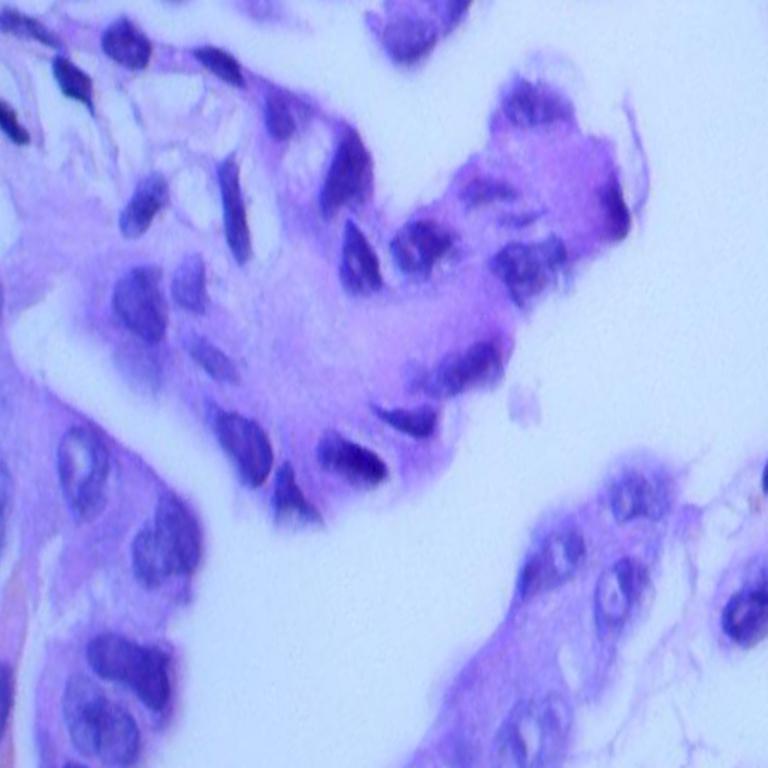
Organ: lung
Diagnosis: adenocarcinomas